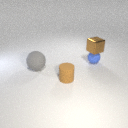
small brown metal cube above small blue rubber sphere